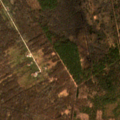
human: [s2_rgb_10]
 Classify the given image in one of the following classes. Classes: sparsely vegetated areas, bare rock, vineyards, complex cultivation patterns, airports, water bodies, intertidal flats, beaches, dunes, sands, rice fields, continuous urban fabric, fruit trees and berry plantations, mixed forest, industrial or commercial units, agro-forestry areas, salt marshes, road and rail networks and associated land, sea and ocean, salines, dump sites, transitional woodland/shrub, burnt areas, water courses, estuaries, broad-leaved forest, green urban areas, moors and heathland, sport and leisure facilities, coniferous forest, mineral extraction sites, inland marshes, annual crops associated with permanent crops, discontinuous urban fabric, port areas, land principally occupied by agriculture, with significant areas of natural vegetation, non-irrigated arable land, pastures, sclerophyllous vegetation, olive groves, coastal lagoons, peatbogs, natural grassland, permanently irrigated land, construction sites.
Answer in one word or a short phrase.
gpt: land principally occupied by agriculture, with significant areas of natural vegetation, broad-leaved forest, mixed forest, peatbogs